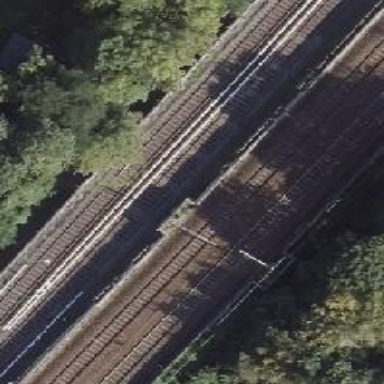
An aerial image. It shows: Milestone along the railway with catenary mast.